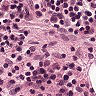
Metastatic tissue present: no